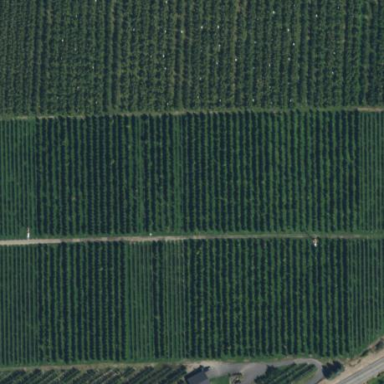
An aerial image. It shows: Orchard.